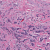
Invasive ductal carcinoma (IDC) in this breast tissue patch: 1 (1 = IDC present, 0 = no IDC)